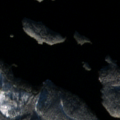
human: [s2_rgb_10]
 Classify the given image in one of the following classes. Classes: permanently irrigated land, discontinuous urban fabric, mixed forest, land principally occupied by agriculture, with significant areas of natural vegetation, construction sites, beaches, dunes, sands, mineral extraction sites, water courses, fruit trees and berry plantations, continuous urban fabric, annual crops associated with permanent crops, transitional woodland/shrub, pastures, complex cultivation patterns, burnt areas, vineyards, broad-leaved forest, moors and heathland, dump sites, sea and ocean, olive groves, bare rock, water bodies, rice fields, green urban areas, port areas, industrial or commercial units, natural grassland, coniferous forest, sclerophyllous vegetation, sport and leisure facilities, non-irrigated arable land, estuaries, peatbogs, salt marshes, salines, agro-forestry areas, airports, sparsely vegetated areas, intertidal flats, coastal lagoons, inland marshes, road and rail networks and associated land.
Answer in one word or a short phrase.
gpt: coniferous forest, mixed forest, water bodies